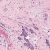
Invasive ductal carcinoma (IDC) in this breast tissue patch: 1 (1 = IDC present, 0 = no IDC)